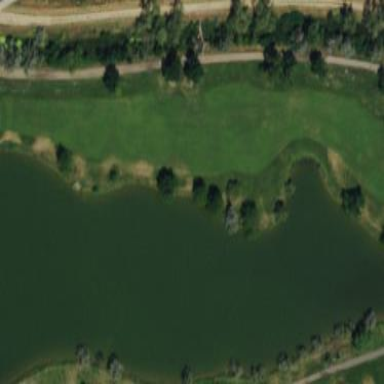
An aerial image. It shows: Well-maintained golf fairway within grassy area designated for the sport of golf.